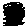
Label: cat